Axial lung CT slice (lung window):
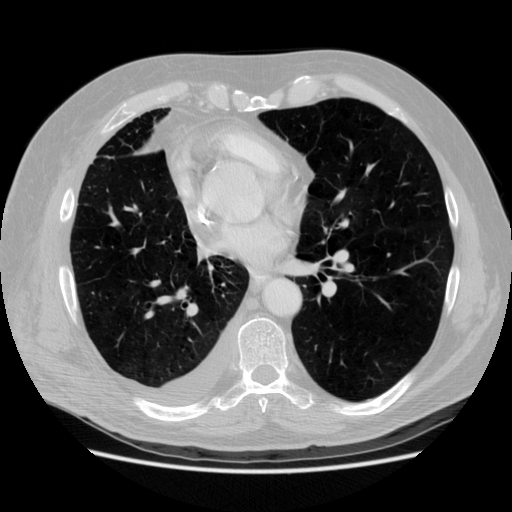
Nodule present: no